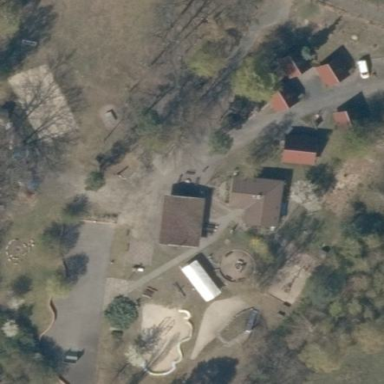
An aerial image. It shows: Summer camp within theme park.